Question: I am a beginner and I have an if statement that is returning the input value in the text box that I want the calculation to be in, and returning the calculation in the text box where I originally input the information.
diagram of problem

'''
$w.onReady(function () {
$w("#generatequote").onClick((event) => {
var SR = Number($w("#SR").value);
if (SR<100) {
$w("#SR").value = SR*2
//if the input number is less than 100 display the input number times two
}
$w("#quotetext").value =(SR)
});
'''
This is a different way I tried but then it displays the input value without making the calculation
'''
var SR = Number($w("#SR").value);
if (SR<100) {
$w("#SR").value = ("#SR")*2
'''
This is another way I tried but it also doesn't make the calculation
'''
var SR = Number($w("#SR").value);
if (SR<100) {
$w("#SR").value *2
}
'''
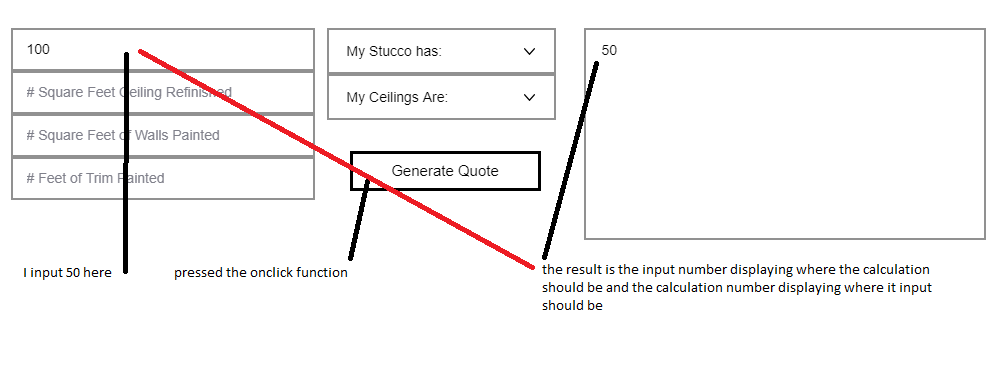
Answer: Just a guess, the only problem with your first code seems to be that you mixed up the two text-boxes.
'"#SR"' is the input box, and you are giving it a value of 'SR*2'.
'''
$w("#SR").value = SR*2
'''
While '"#quotetext"' is where you want to display the result, but you are giving it a value of 'SR'.
'''
$w("#quotetext").value =(SR)
'''
So, try flipping it around?
'''
$w.onReady(function () {
$w("#generatequote").onClick((event) => {
var SR = Number($w("#SR").value);
if (SR<100) {
$w("#quotetext").value = SR*2
//if the input number is less than 100 display the input number times two
}
$w("#SR").value =(SR)
});
'''